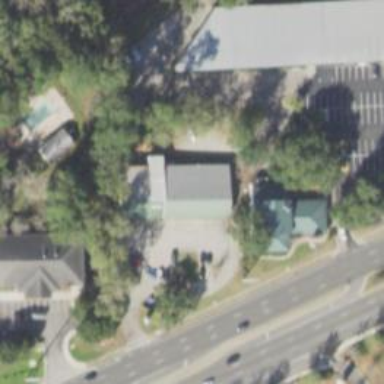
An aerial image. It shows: Veterinary facility.